Current action and preconditions to check: path_clear

Your task: For each precondition in the list above, predict whether it will hold at this action.

Consider the current scene as observed from the mobile robot's camera, and analyze the predicted future states of all dynamic agents (e.g., people, animals, vehicles, or any moving entities) within the NEXT SECOND.

IMPORTANT: Only answer "very likely" if you are absolutely certain—based on strong, clear evidence—that a dynamic agent will violate the precondition in the predicted future state. Do NOT answer "very likely" for unlikely, ambiguous, or low-probability risks.

Ask yourself for each precondition: Is there a high probability, with clear and convincing evidence, that the predicted future states of any dynamic agent will interfere with the predicted future state of the currently executing action within the NEXT SECOND, causing that precondition to fail?

Assess the risk level based on these predictions. Use "likely" or "very likely" if motions create a clear risk of interference.

Use "neutral" or "improbable" if agents are nearby but their predicted paths are clearly diverging or non-conflicting.

Failure Risk Categories: "very improbable", "improbable", "neutral", "likely", "very likely"

Answer Format: Output ONLY the probability_of_failure value from these categories: "very improbable", "improbable", "neutral", "likely", "very likely"

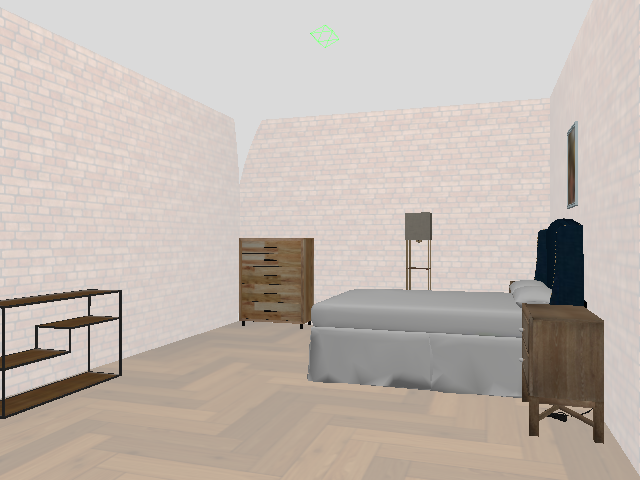

Answer: very improbable